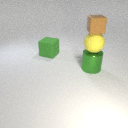
large green metal cylinder below small brown rubber cube